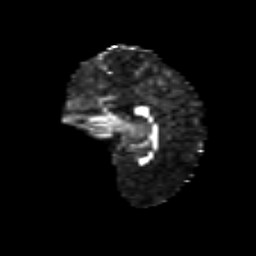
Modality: FA
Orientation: sagittal
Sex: female
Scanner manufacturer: siemens
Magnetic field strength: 3 T
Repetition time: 5 s
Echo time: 0.071 s